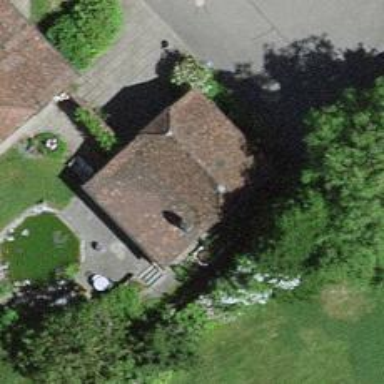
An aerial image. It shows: Garage.